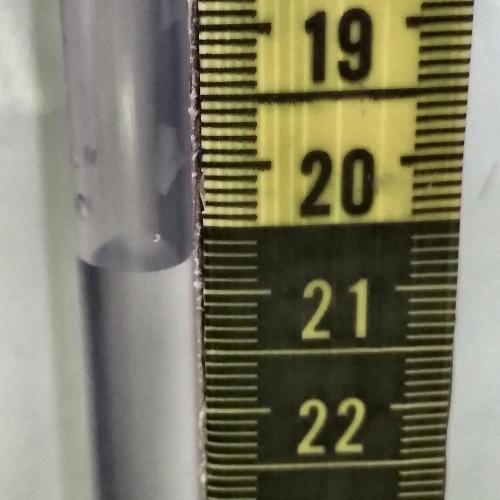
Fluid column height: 20.8 cm